Interaction volume radius: 5 \u00c5
Interaction volume height: 40 \u00c5
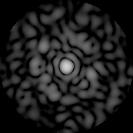
Disorder parameter: 0.8224